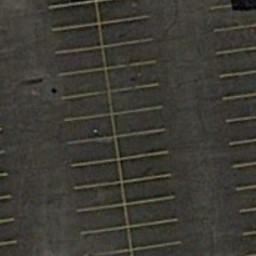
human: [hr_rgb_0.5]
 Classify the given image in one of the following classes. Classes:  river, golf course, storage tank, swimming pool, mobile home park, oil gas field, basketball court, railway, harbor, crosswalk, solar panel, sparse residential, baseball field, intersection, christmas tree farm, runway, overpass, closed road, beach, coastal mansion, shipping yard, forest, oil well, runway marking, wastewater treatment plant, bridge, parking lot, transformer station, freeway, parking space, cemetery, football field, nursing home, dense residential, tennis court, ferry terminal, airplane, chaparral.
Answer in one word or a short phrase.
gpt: parking space